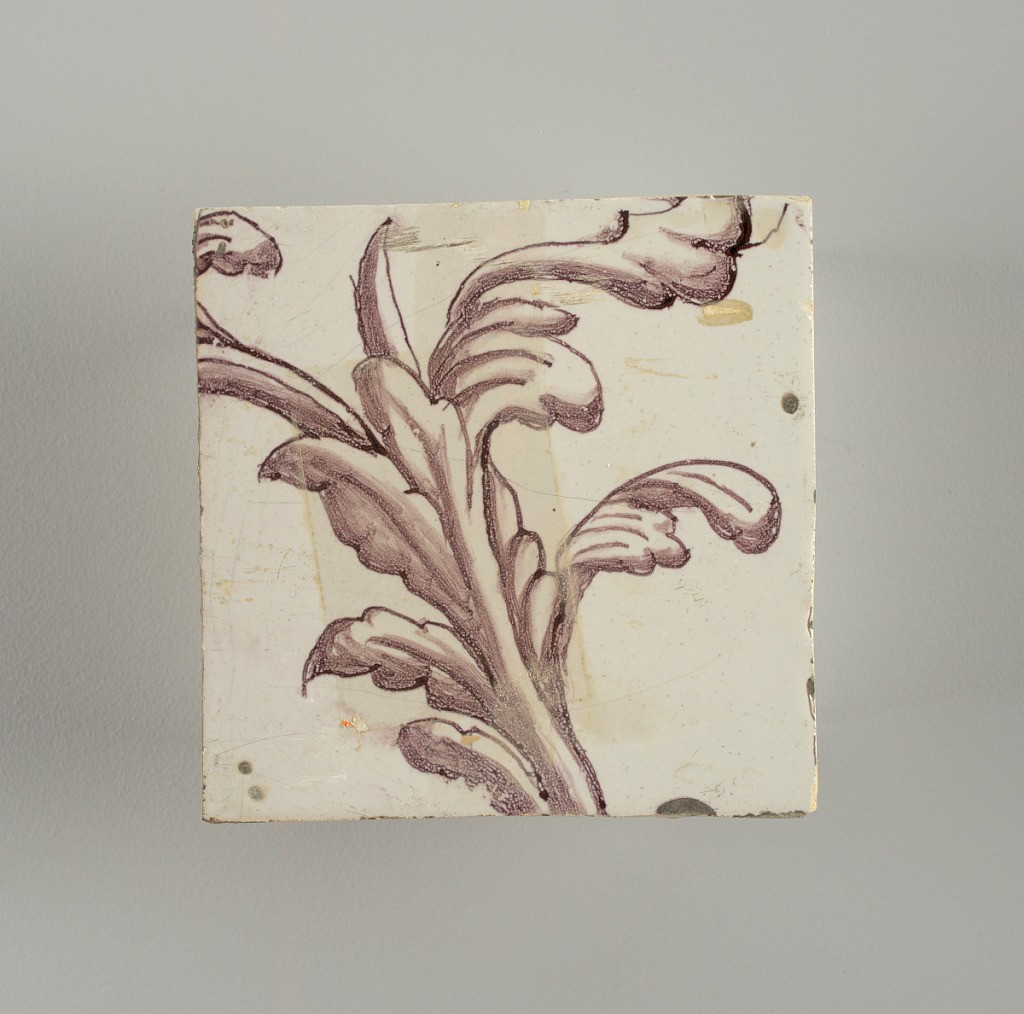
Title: Wall facing
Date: ca. 1725
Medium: Tin-glazed earthenware, underglaze
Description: Horizontal rectangle.  Thirty-seven tiles wide and twenty-one high with opening for door or window nineteen and one-half tiles high and twelve wide.  To left and right of opening, centered canopy above. Left, woman representing Hope, right, a sculputure urn.  Centered above opening, a mascaron.  Arabesque design of foliage.